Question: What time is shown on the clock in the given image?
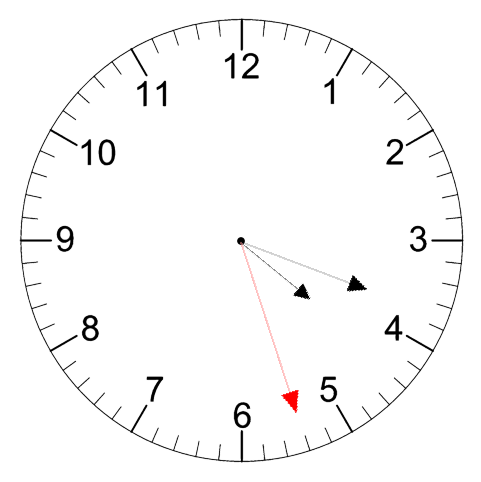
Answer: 04:18:27